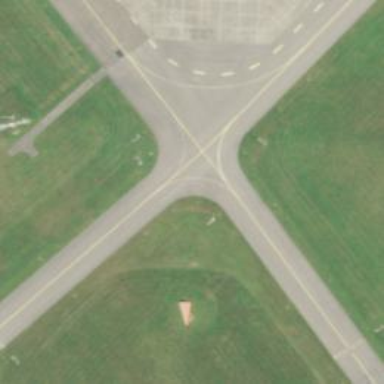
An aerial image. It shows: Image of taxiway at airport.